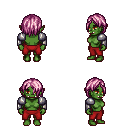
a pixel art fantasy rpg character, female body template, orc, green skin, steel arm armor, red pants, pink bangs hairstyle, four views (front, back, left, right), 2x2 character sprite sheet, small pixel art, hard edges, no anti-aliasing